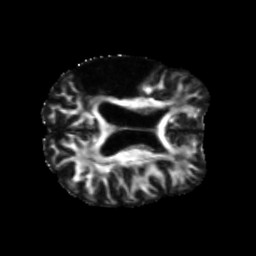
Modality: FA
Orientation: axial
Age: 66
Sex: male
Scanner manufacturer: siemens
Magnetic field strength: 3 T
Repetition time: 5.47 s
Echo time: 0.0854 s